Field crop: maize
Growth stage: 2
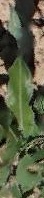
Species: maize